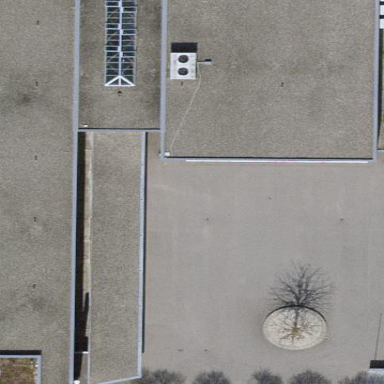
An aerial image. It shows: Theater building.